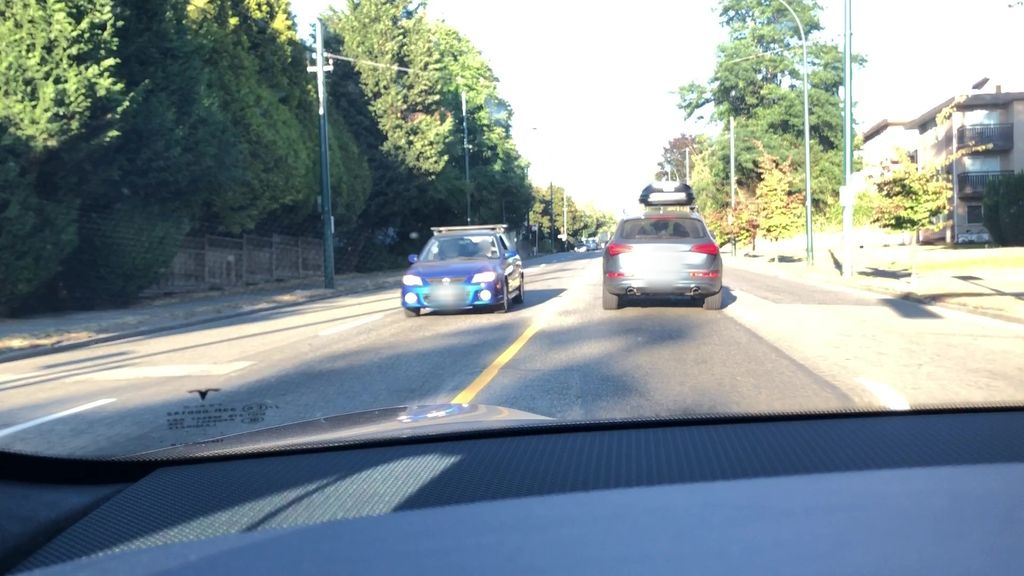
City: vancouver